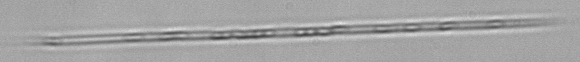
Label: Rhizosolenia